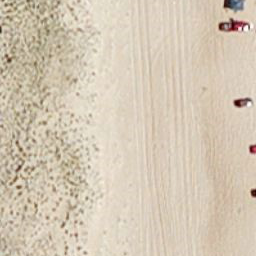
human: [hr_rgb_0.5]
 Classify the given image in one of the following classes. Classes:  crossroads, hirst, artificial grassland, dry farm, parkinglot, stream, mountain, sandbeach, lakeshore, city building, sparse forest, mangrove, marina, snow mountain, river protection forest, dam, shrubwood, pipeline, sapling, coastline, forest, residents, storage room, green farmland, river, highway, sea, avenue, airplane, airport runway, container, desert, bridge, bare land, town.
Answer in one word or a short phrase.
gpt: sandbeach